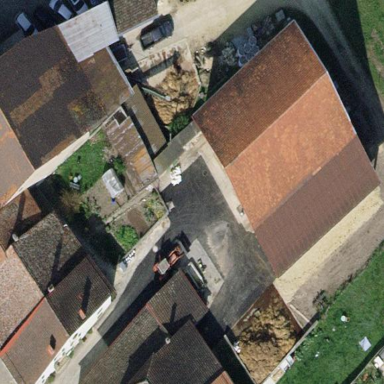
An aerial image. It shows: Farmyard area.